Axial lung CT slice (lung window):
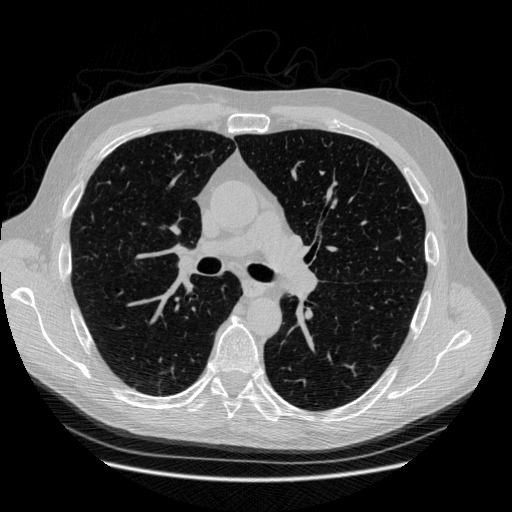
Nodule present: no